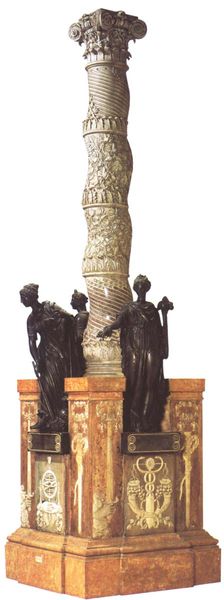
Titel: Herz-Monument des Konnetabels Anne de Montmorency
Künstler: Barthélemy Prieur
Schlagwörter: frauen, braun, marmor, schwarz, säule, ornament, sockel, stein, figur, drei, skulptur, statue, relief, figuren, gedreht, skulpturen, antik, griechenland, verzierungen, römisch, st. peter, sulptur